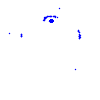
Particle: electron